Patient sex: M
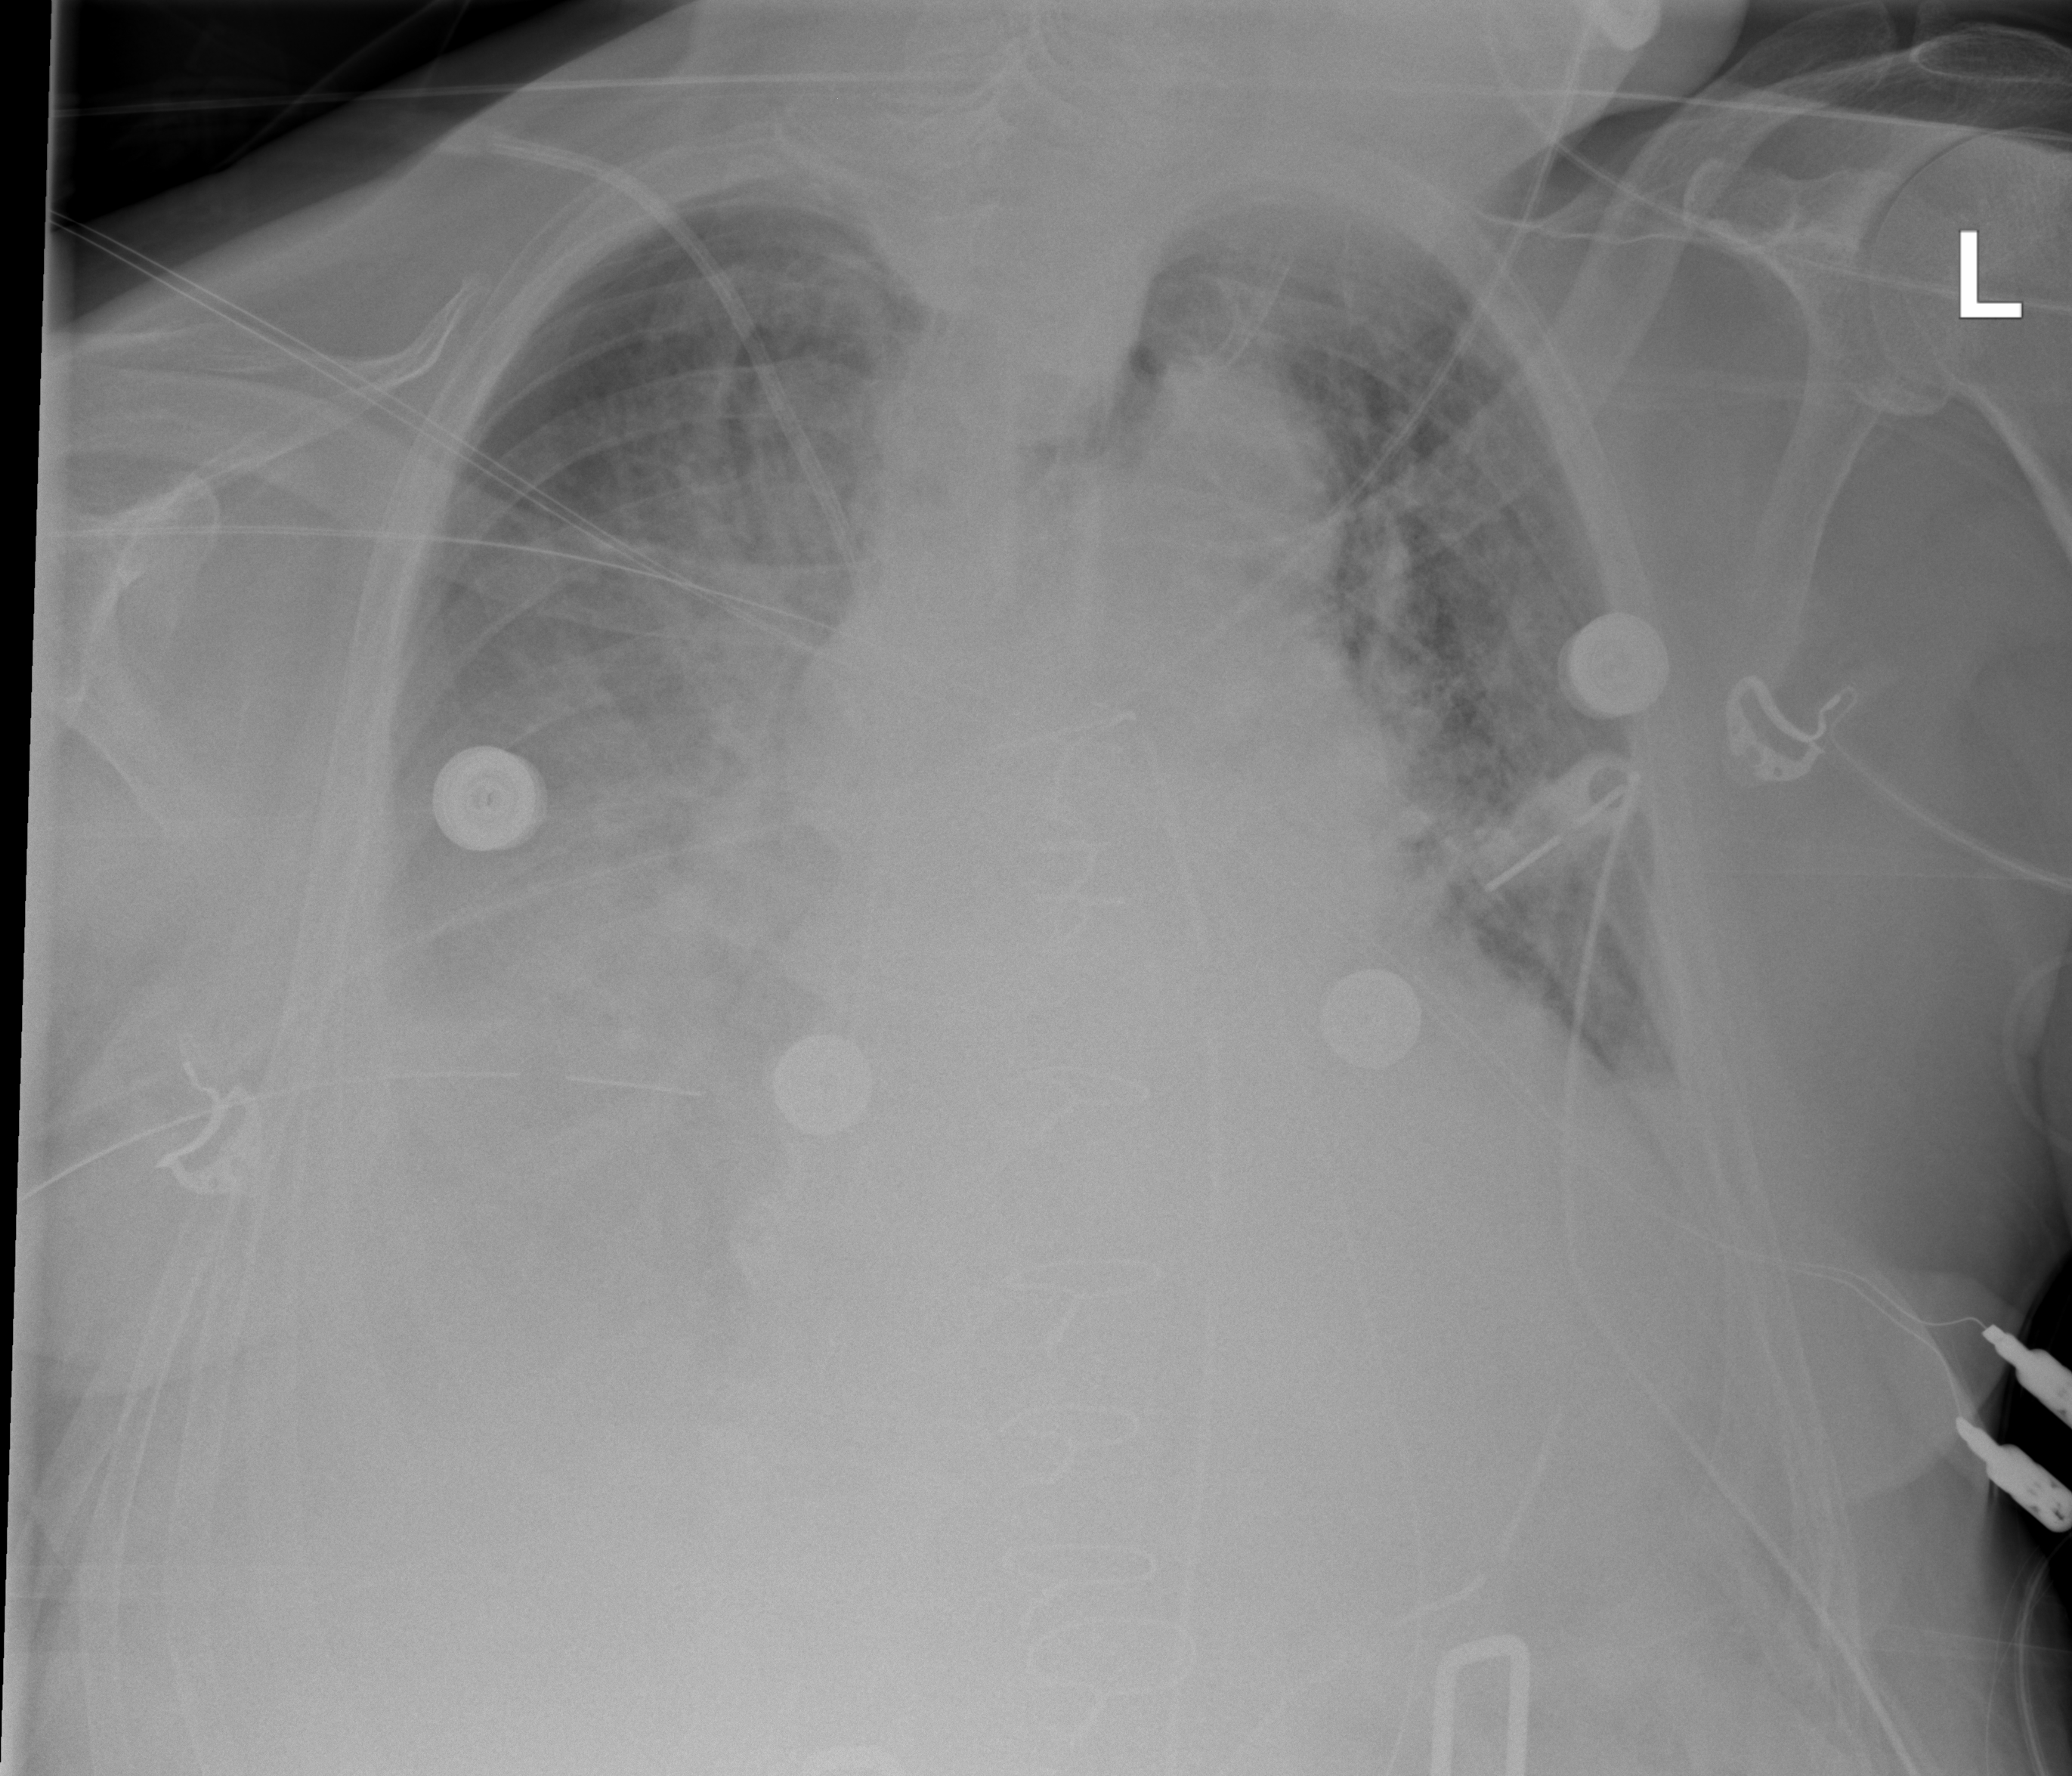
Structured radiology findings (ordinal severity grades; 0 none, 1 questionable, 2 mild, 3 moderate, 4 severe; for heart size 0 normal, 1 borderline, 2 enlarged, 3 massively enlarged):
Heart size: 2
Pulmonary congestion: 3
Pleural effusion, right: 3
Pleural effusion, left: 2
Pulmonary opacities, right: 2
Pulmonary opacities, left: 2
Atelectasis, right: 2
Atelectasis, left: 2